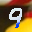
Label: 9